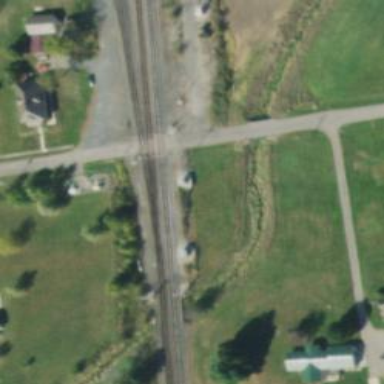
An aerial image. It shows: Railway siding for service.